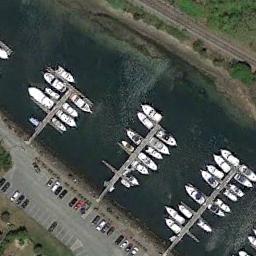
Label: harbor